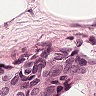
Metastatic tissue present: yes